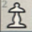
Piece: wP